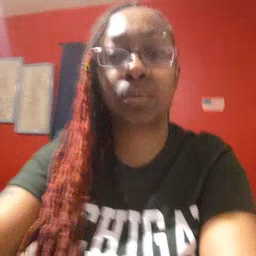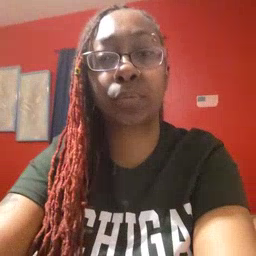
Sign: blue